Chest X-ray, AP view. Patient: 59 years old, sex F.
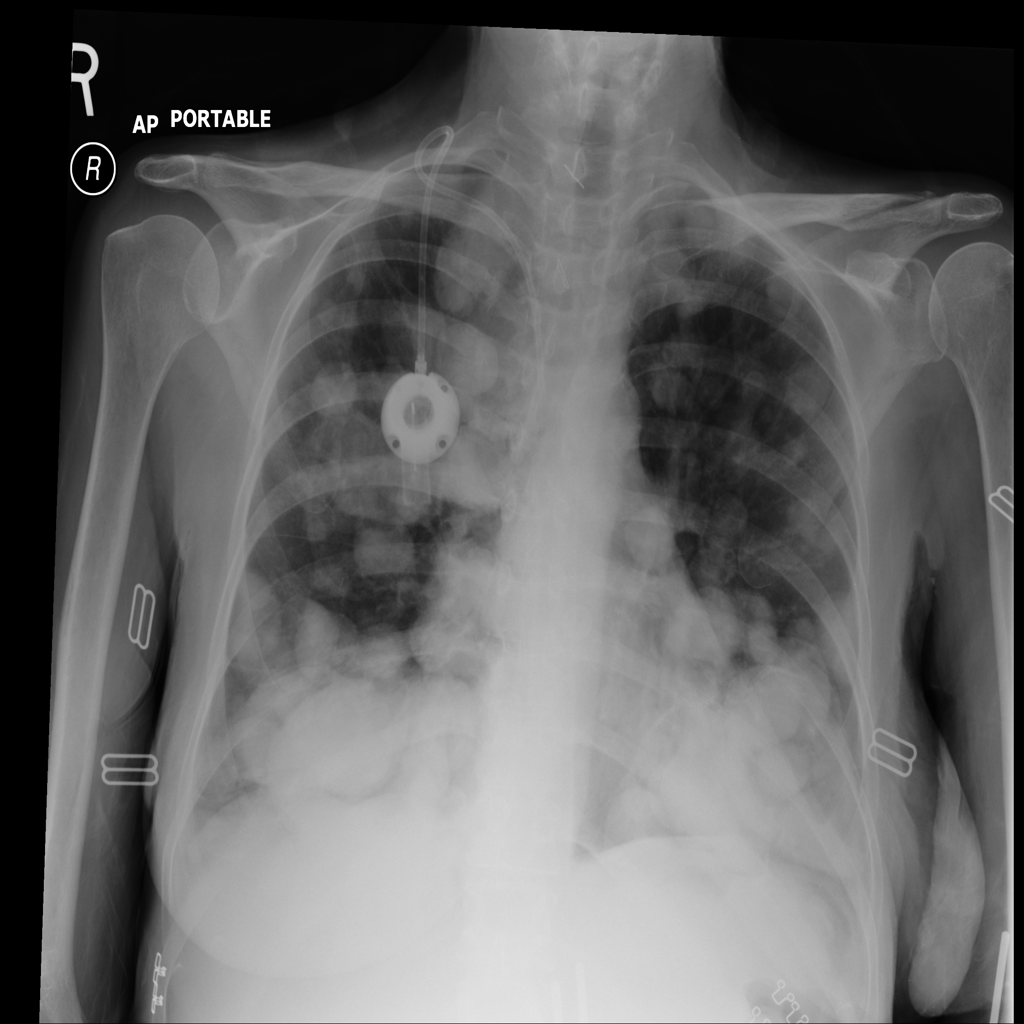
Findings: Mass